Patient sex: F
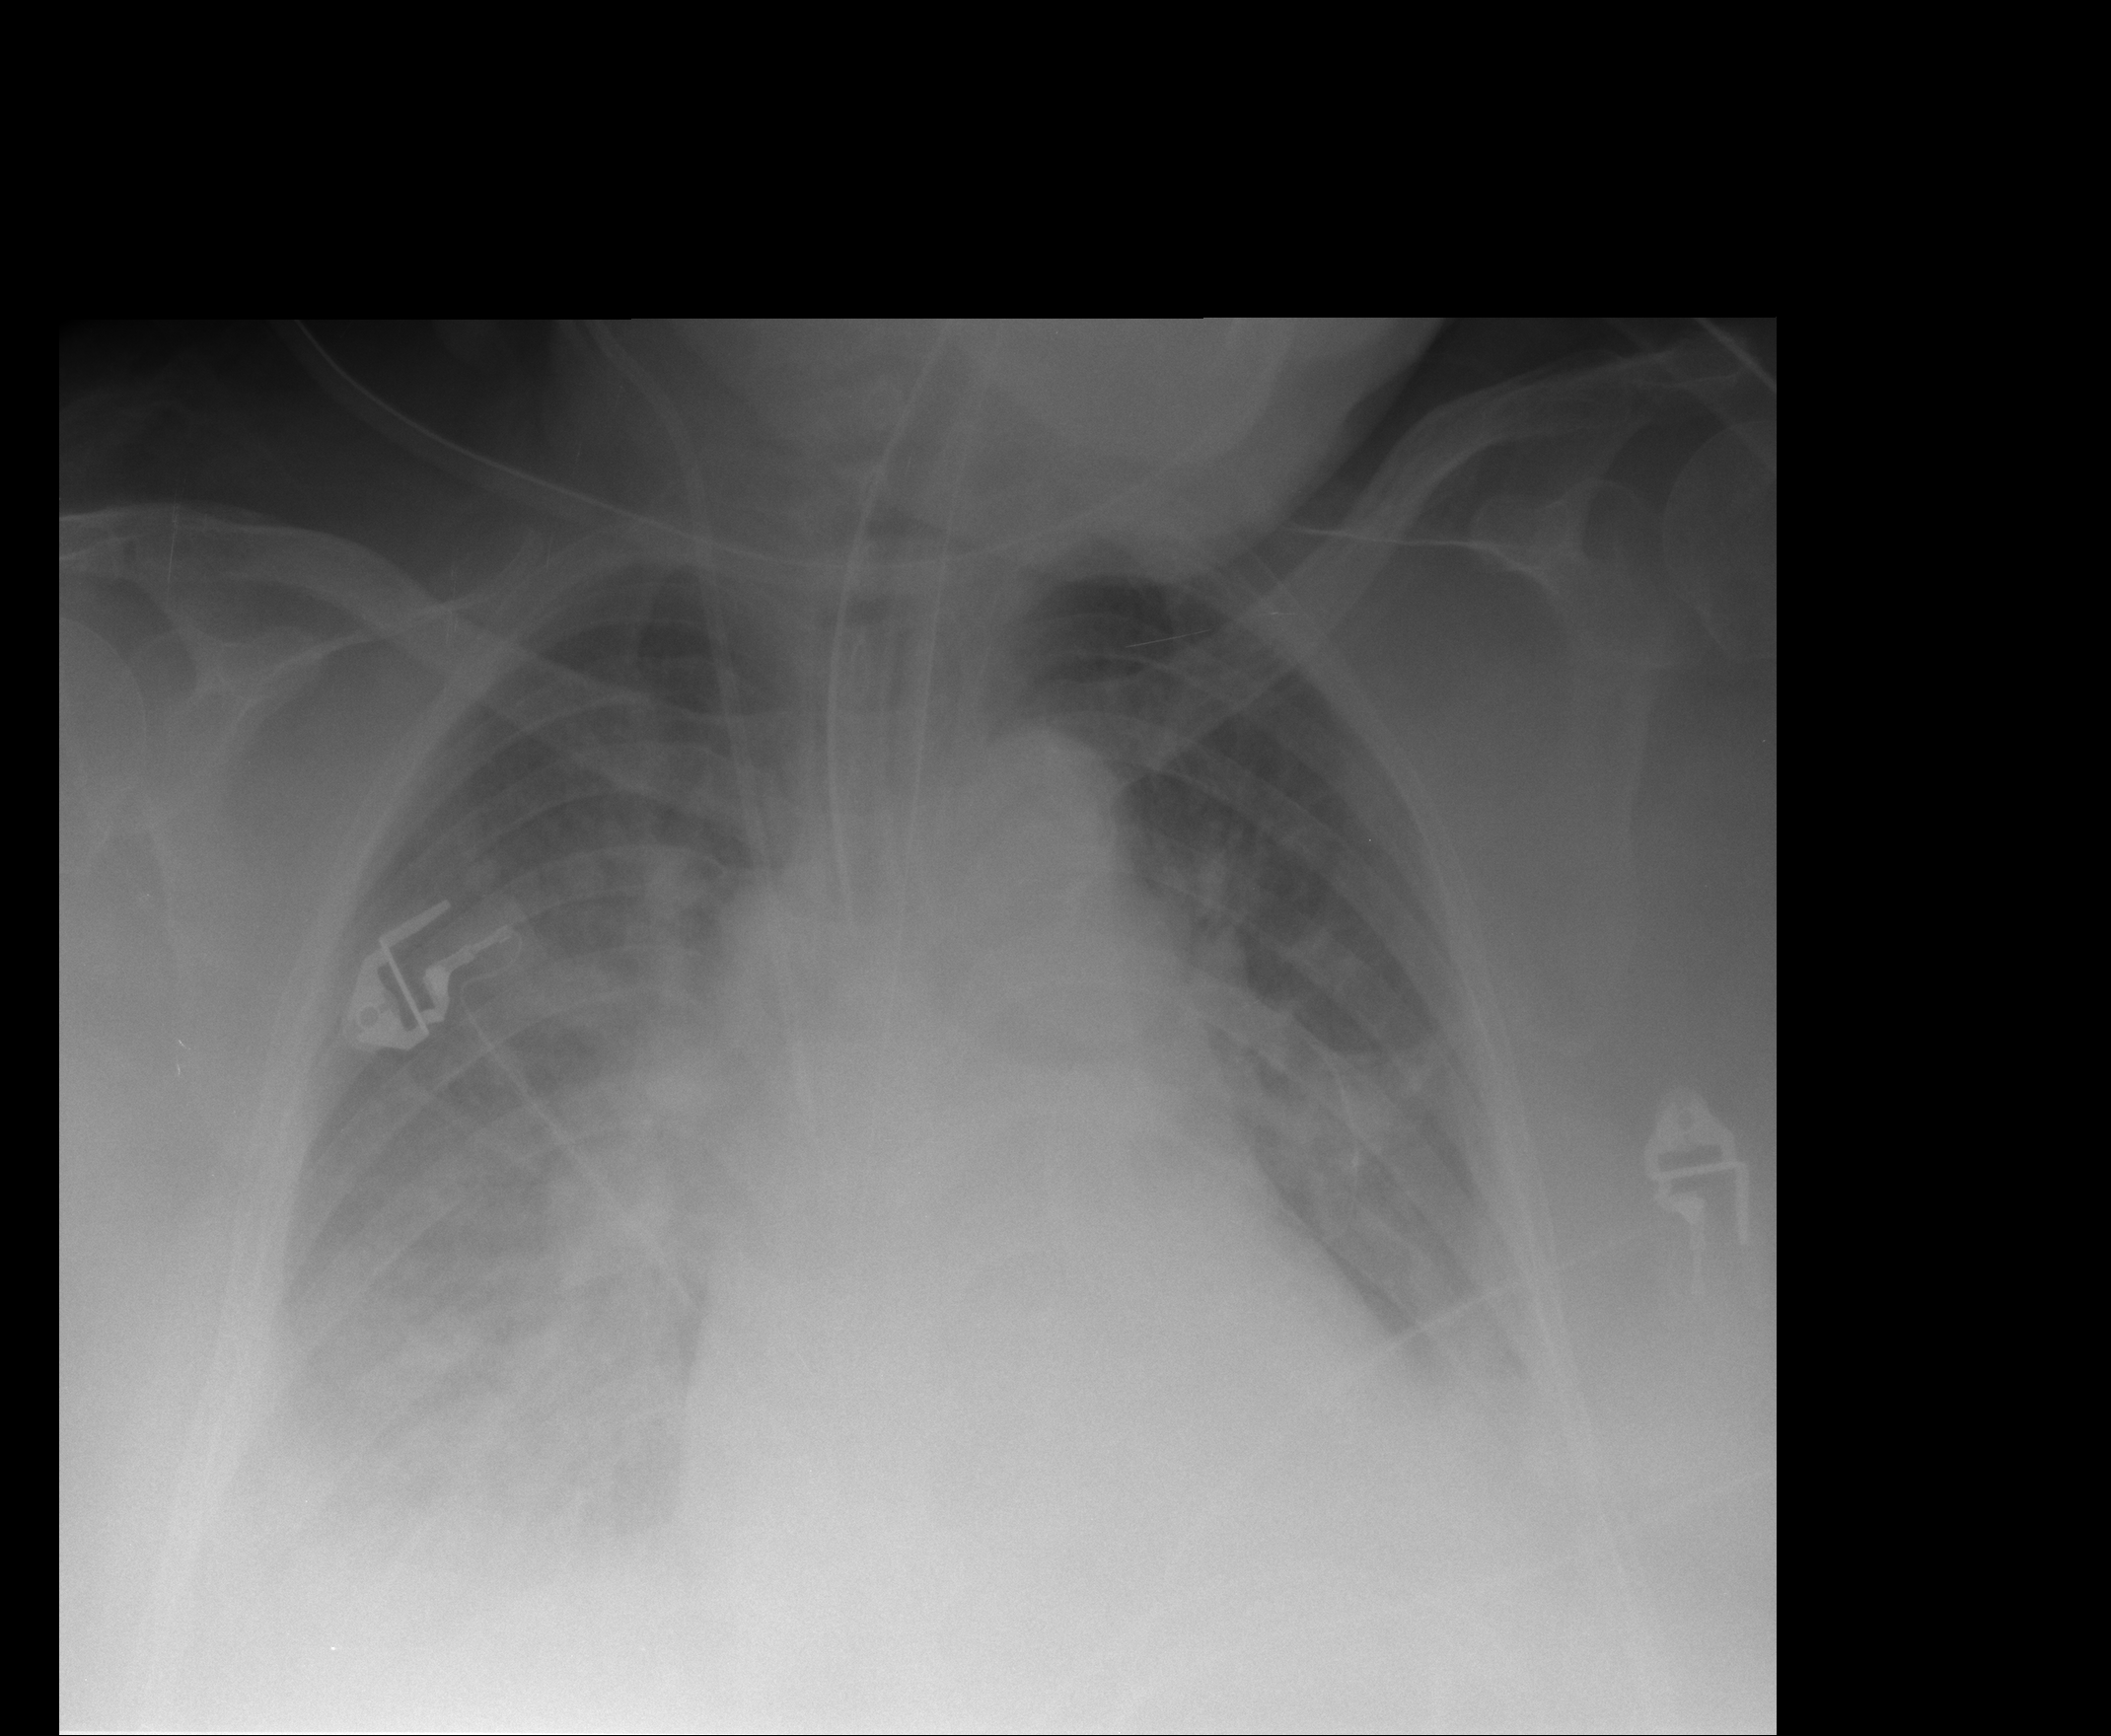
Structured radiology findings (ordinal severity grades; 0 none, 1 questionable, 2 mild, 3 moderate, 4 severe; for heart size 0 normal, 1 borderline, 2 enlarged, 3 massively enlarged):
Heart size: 2
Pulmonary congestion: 3
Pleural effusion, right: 2
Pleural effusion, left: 2
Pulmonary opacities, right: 1
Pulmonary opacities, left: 0
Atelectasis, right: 2
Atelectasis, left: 2